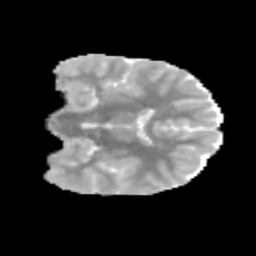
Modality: MD
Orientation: coronal
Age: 9
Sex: male
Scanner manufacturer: siemens
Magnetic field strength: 3 T
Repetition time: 3.8 s
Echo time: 0.07 s